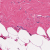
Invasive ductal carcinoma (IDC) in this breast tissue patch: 0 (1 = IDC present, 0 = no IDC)